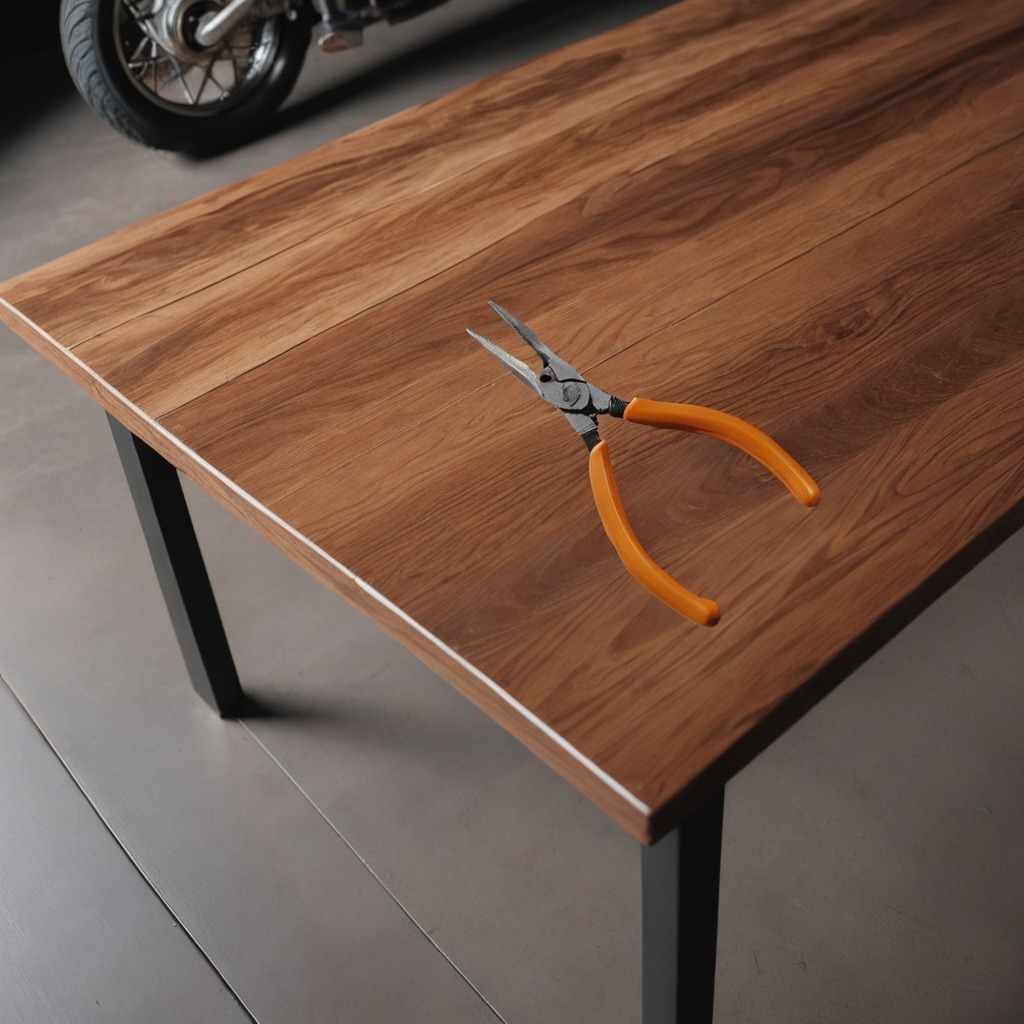
A plier is lying on the wooden table in the vintage motorcycle garage.